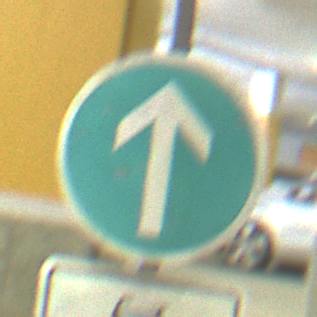
Verkehrszeichen: VorgeschriebeneFahrtrichtungGeradeaus
Zusatzzeichen unten: EinspurigeFahrzeugeFrei1
Umgebung: Indoor, Special
Tageszeit: NotSpecified
Wetter: NotSpecified
Licht: Artificial
Jahreszeit: NotSpecified
Kontrast: HighContrast